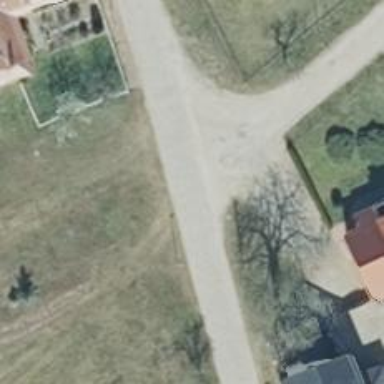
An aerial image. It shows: Residential road.